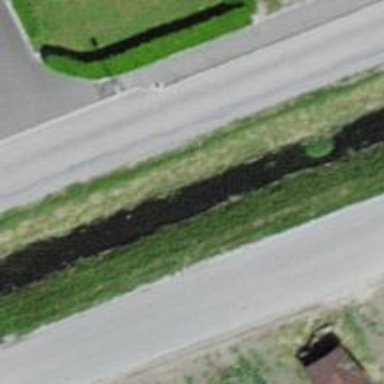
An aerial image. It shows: Drain that serves as waterway.